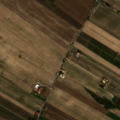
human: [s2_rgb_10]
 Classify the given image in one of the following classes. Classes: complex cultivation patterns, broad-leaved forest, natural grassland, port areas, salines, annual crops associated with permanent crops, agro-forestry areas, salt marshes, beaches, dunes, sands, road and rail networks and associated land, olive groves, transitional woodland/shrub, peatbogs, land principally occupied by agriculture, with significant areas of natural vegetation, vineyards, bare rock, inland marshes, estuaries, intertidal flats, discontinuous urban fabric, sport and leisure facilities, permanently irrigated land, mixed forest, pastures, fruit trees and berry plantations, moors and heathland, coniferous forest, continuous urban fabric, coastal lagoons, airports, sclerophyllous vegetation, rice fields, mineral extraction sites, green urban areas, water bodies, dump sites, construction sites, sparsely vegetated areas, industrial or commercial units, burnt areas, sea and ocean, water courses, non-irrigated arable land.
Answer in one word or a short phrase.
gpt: permanently irrigated land